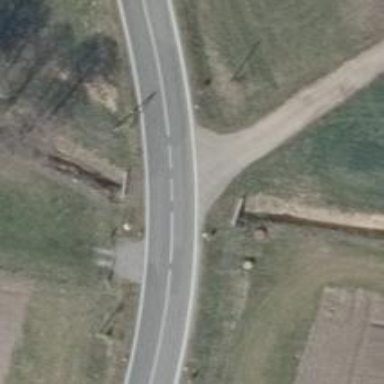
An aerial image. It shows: Secondary road with asphalt surface.